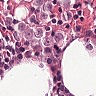
Metastatic tissue present: yes